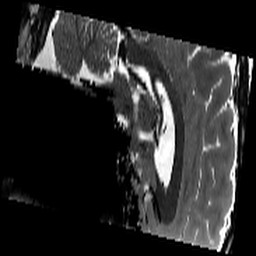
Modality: T2w
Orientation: sagittal